Brain MRI, t1w sequence, axial 2D slice.
Patient: age 34, sex F, weight 90 kg, height 1.9 m
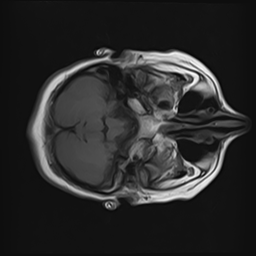